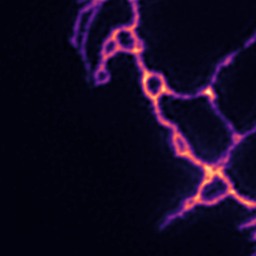
Label: Super-resolution ER image